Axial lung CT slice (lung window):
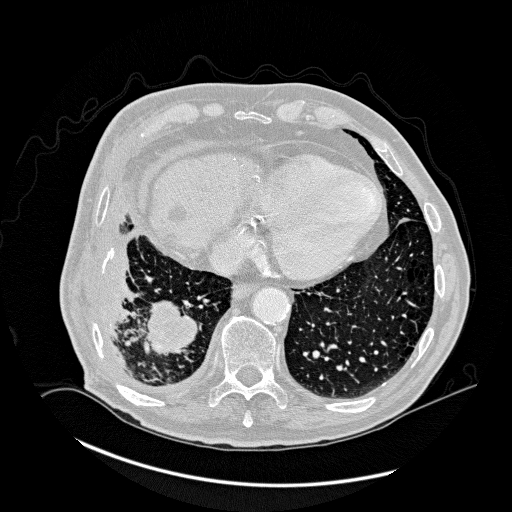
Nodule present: no